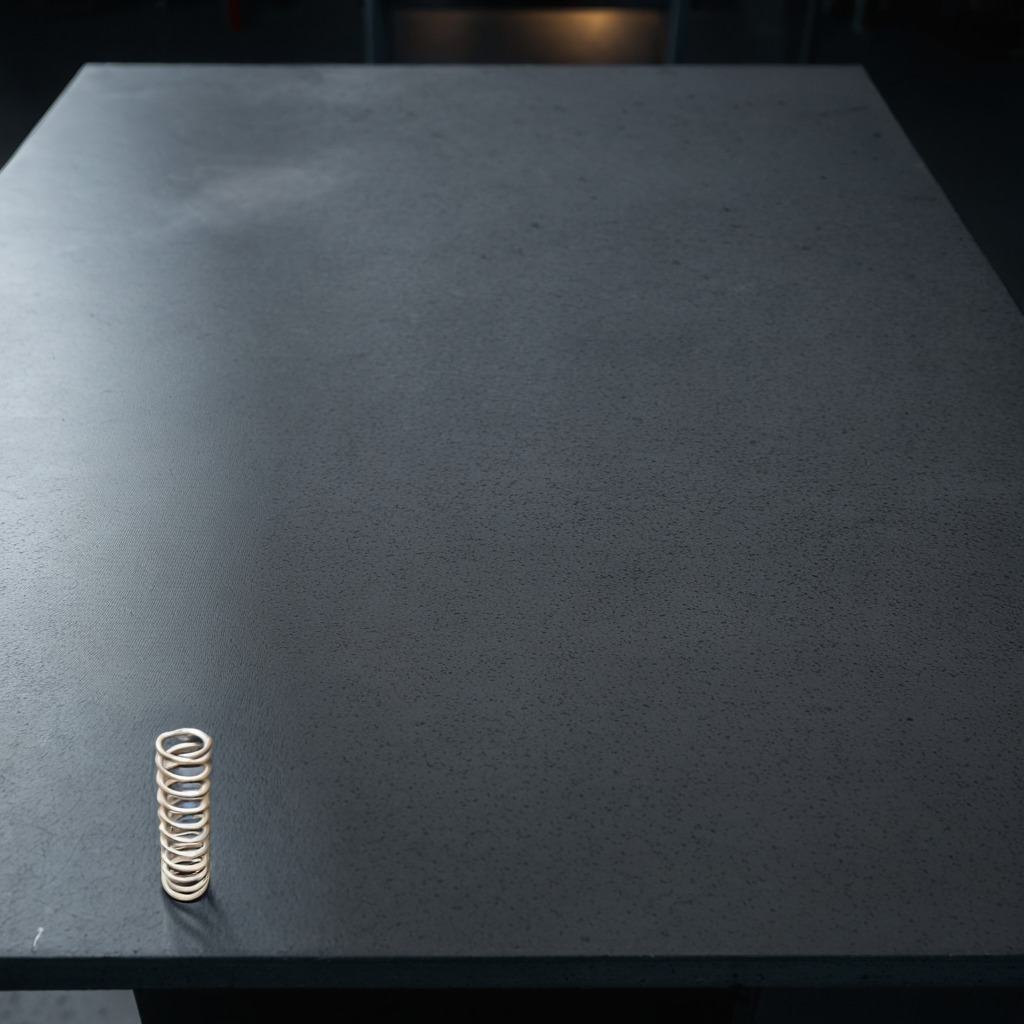
A coiled metal spring is lying on the clean granite table inside a workshop at night.